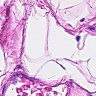
Metastatic tissue present: no